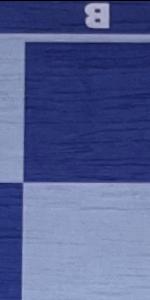
Label: Empty